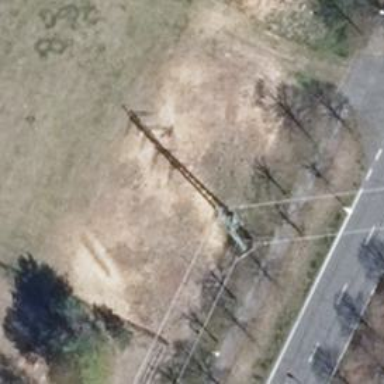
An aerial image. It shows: Power tower.